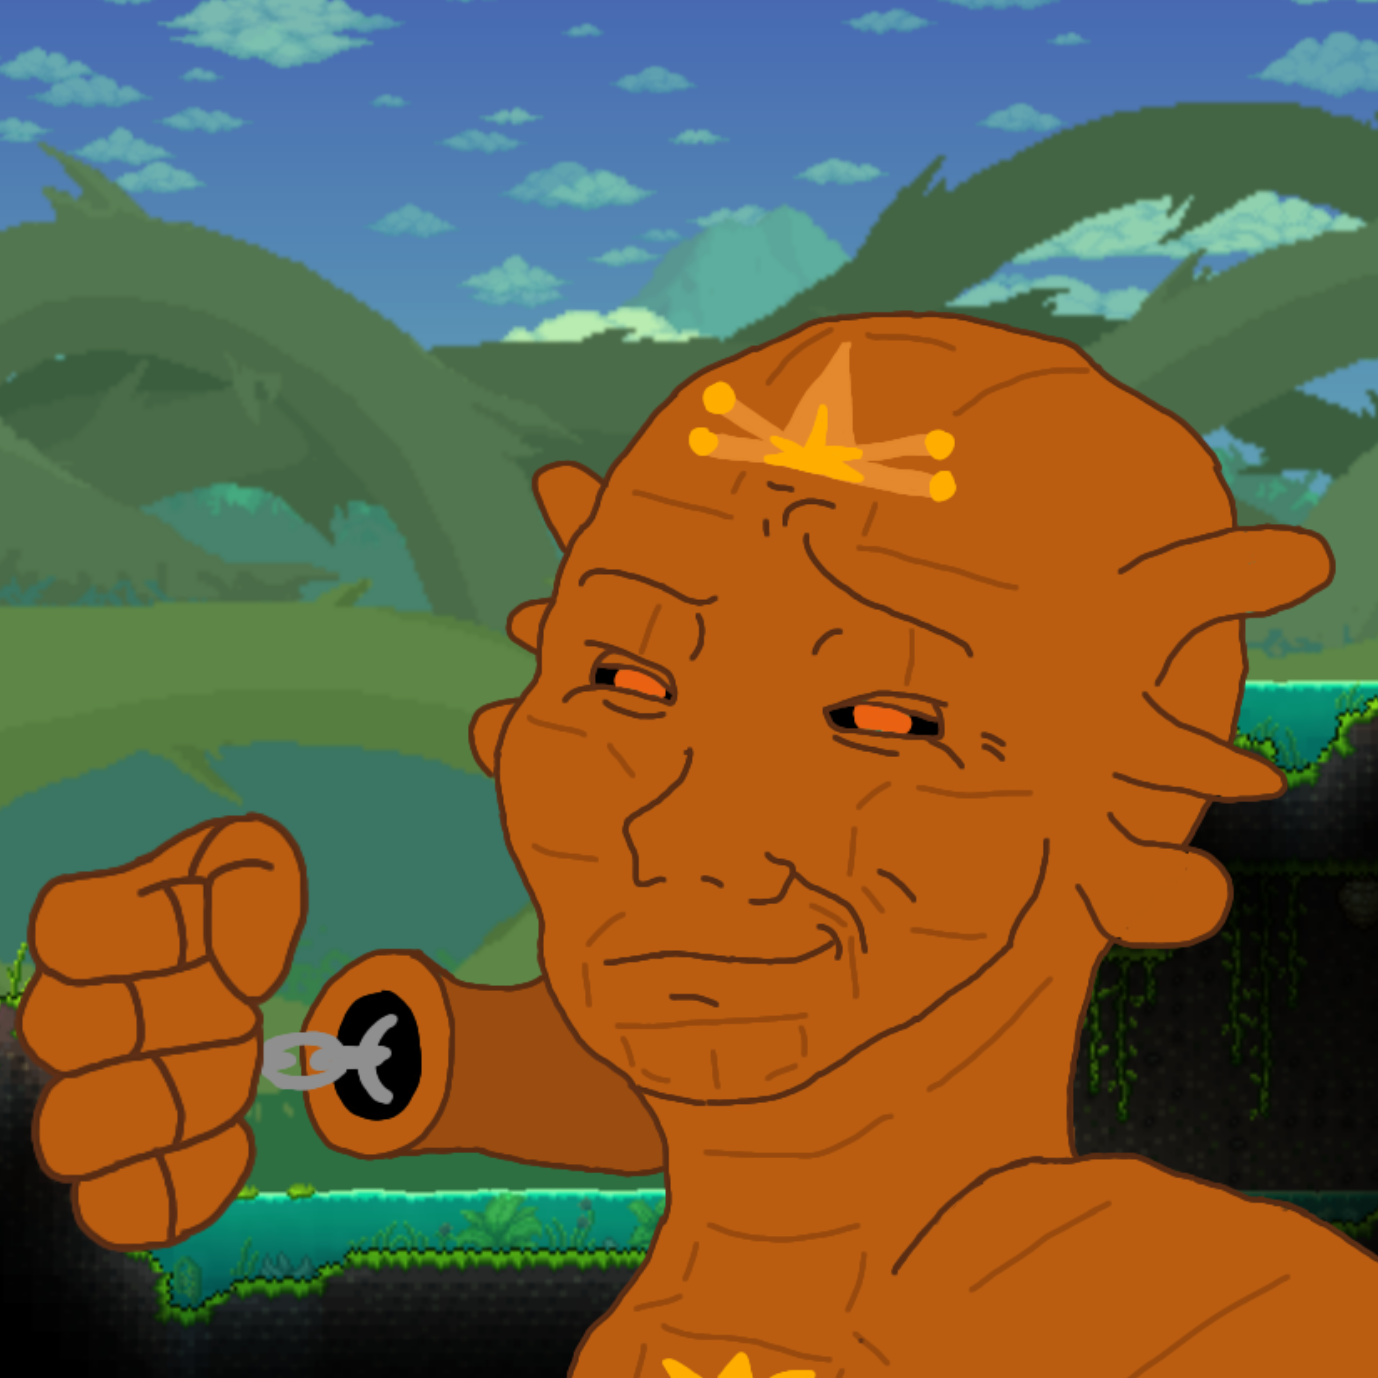
Label: 5_Wojak_with_Background